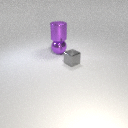
large purple metal sphere below large purple metal cylinder